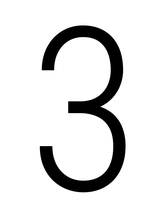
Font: Roboto_Condensed_Light